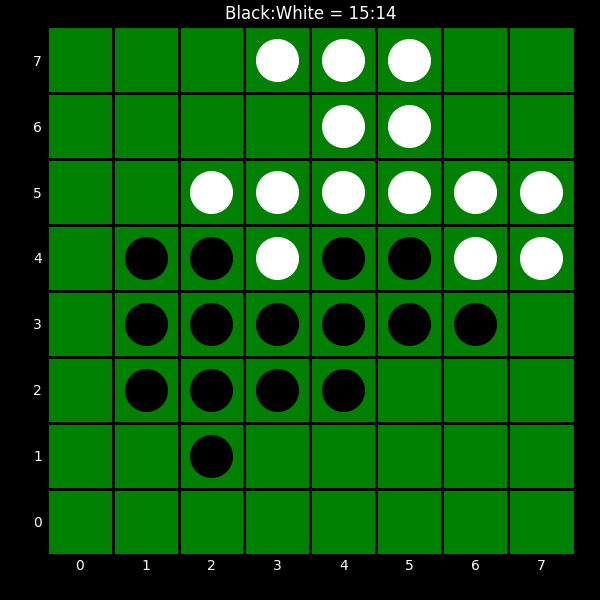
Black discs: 15
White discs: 14